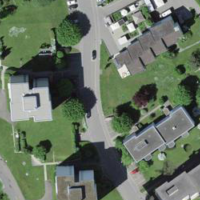
EUNIS habitat code: 55
Species observed at this site:
Fagus sylvatica